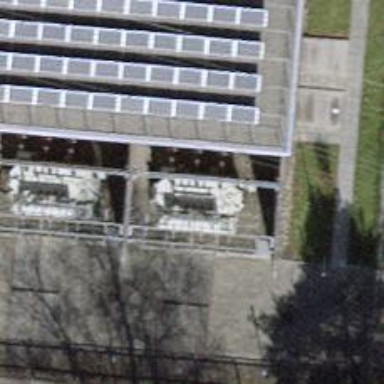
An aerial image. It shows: Outdoor transformer.